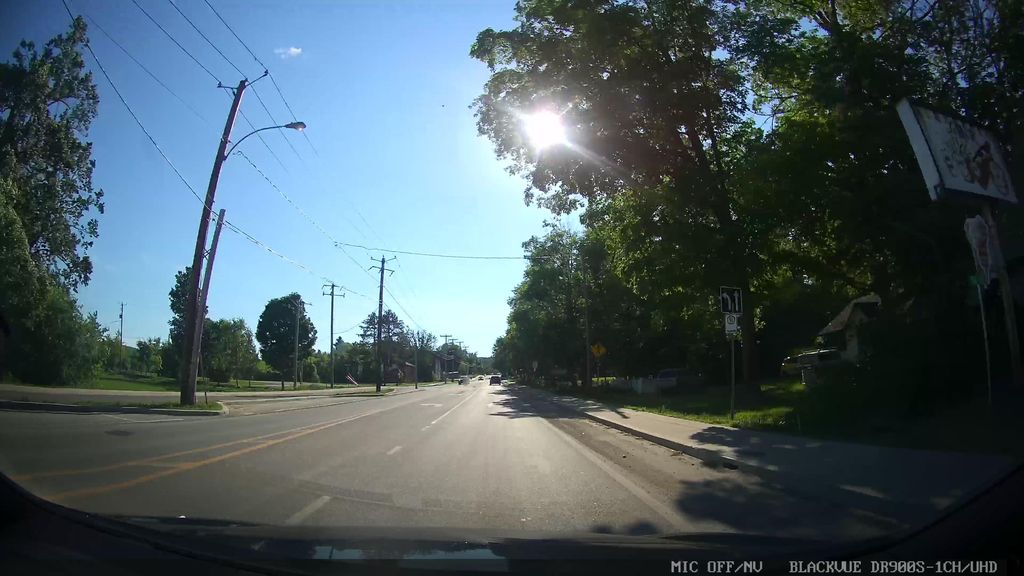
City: ottawa-gatineau